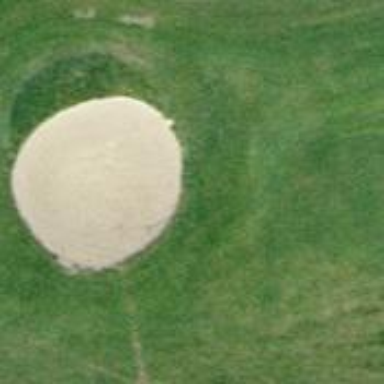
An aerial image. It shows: Sand bunker on golf course.